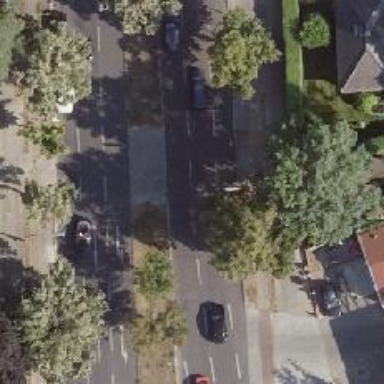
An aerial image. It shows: Secondary road with asphalt surface and cycle track on the right.